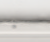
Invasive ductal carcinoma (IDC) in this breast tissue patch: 0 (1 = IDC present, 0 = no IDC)